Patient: sex F, age 60
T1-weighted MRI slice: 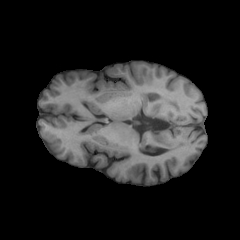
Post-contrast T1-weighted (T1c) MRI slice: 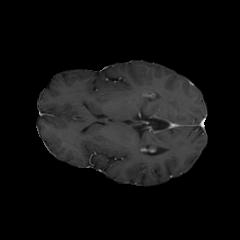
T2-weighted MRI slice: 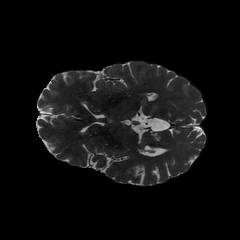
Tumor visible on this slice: no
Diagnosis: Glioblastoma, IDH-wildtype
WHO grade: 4